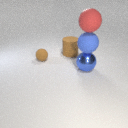
large red rubber sphere above large blue rubber sphere